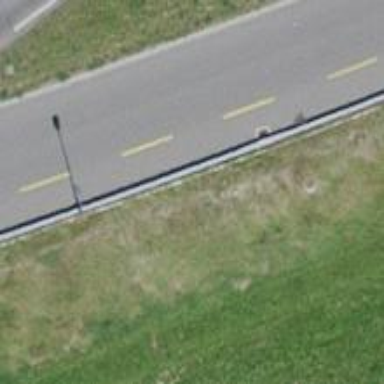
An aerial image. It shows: Guard rail.